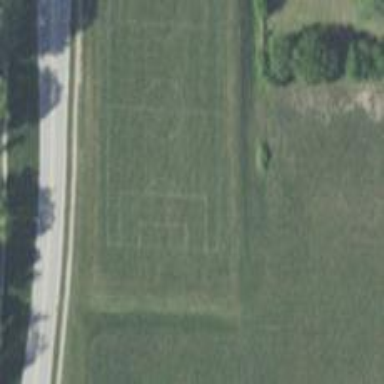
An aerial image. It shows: Soccer pitch for leisure land activities.